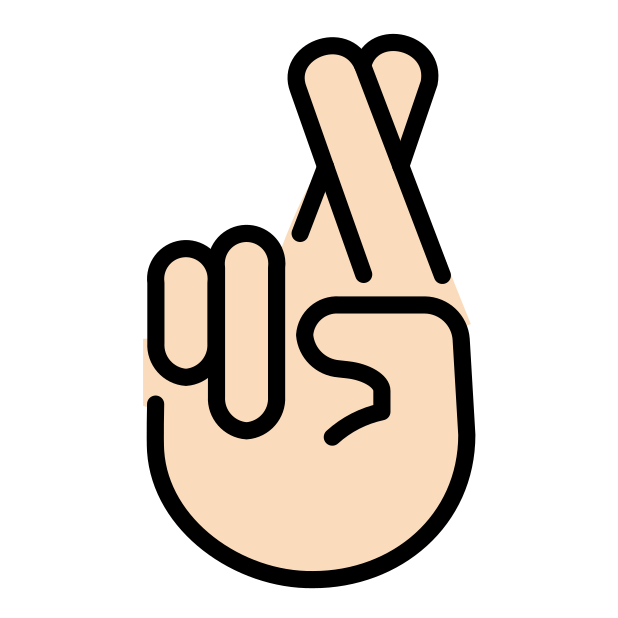
crossed fingers: light skin tone